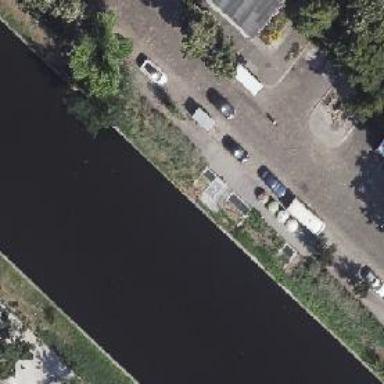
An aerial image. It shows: Put-in point for canoes.